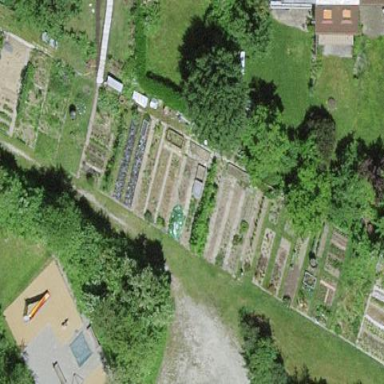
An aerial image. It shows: Area designated for allotments.